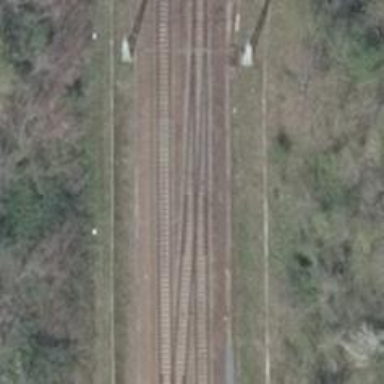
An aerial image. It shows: Railway track with contact lines for electrification.